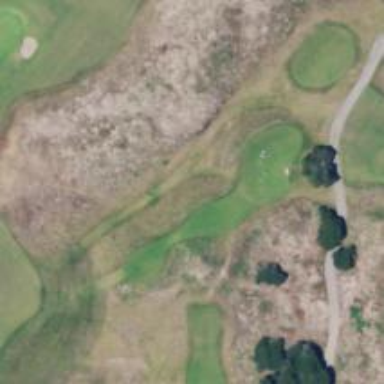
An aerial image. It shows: Pathway for golfing.